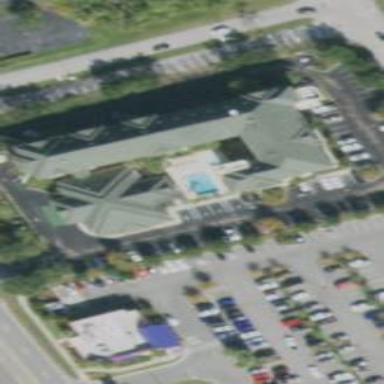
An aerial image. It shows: Hotel building.